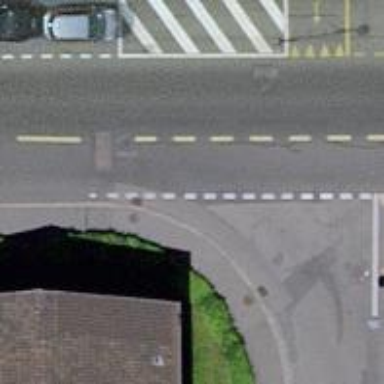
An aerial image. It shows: Kerb serving as barrier.